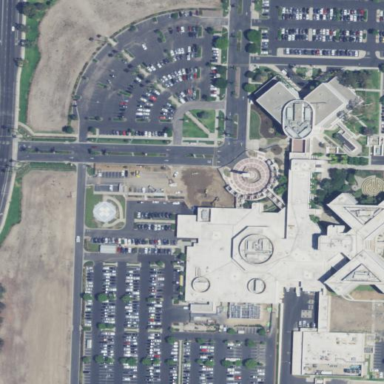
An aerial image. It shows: Healthcare facility identified as hospital.